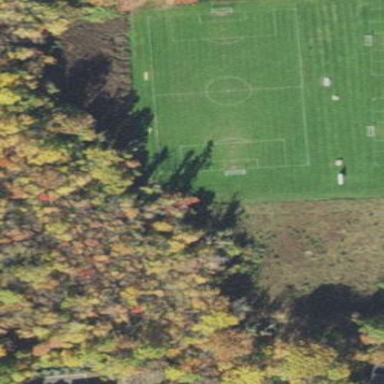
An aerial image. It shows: Soccer pitch designated for leisure and sports activities.